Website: walmart
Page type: receipt
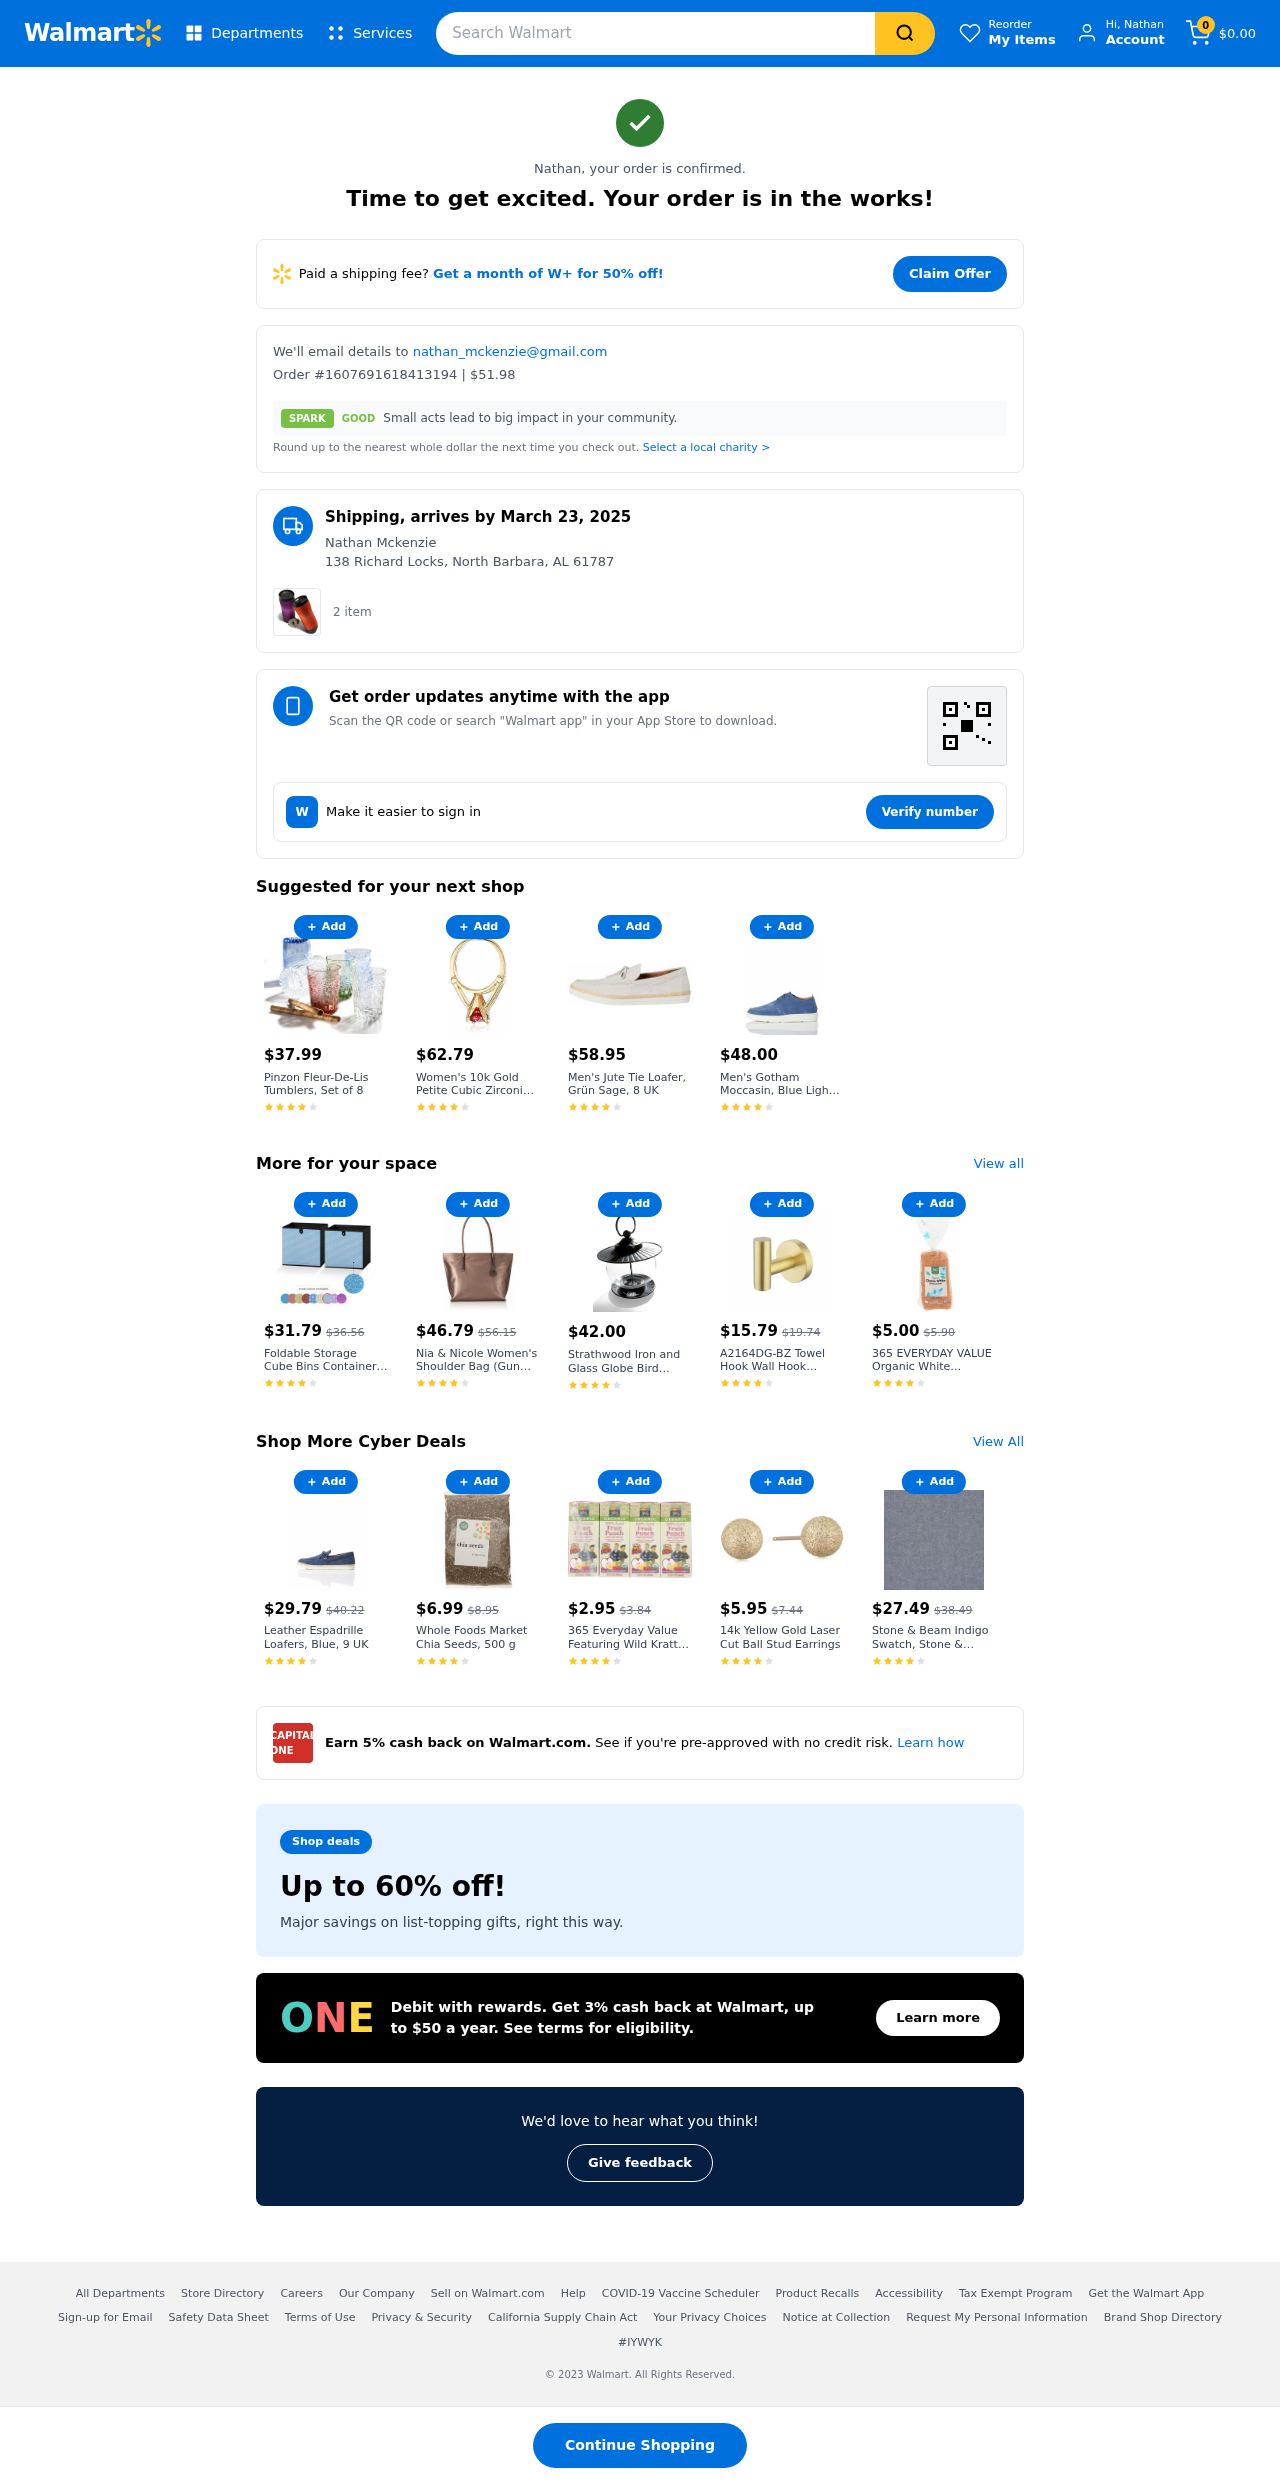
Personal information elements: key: PII_EMAIL
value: nathan_mckenzie@gmail.com
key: PII_FIRSTNAME
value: Nathan
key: PII_FULLNAME
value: Nathan Mckenzie
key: PII_ADDRESS
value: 138 Richard Locks, North Barbara, AL 61787
Product elements: key: PRODUCT10_NAME
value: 365 EVERYDAY VALUE Organic White Sandwich Bread, 20 OZ (Frozen)
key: PRODUCT10_PRICE
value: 5
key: PRODUCT11_NAME
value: Wickedly Prime Peanut Butter-Filled Pretzels, 44 oz
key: PRODUCT11_PRICE
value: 16
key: PRODUCT12_NAME
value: Leather Espadrille Loafers, Blue, 9 UK
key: PRODUCT12_PRICE
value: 29.79
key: PRODUCT13_NAME
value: Whole Foods Market Chia Seeds, 500 g
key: PRODUCT13_PRICE
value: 6.99
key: PRODUCT14_NAME
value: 365 Everyday Value Featuring Wild Kratts, Organic 100% Juice from Concentrate, Fruit Punch(8 - 6.75
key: PRODUCT14_PRICE
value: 2.95
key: PRODUCT15_NAME
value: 14k Yellow Gold Laser Cut Ball Stud Earrings
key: PRODUCT15_PRICE
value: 5.95
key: PRODUCT16_NAME
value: Stone & Beam Indigo Swatch, Stone & Beam
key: PRODUCT16_PRICE
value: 27.49
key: PRODUCT17_NAME
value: Flavia Women's Handbag (Navy)
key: PRODUCT17_PRICE
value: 22.49
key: PRODUCT1_QUANTITY
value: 2
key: PRODUCT2_NAME
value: Pinzon Fleur-De-Lis Tumblers, Set of 8
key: PRODUCT2_PRICE
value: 37.99
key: PRODUCT3_NAME
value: Women's 10k Gold Petite Cubic Zirconia Birthstone Ring Charm
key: PRODUCT3_PRICE
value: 62.79
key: PRODUCT4_NAME
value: Men's Jute Tie Loafer, Grün Sage, 8 UK
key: PRODUCT4_PRICE
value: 58.95
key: PRODUCT5_NAME
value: Men's Gotham Moccasin, Blue Light Blue, 8 US
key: PRODUCT5_PRICE
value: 48
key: PRODUCT6_NAME
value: Foldable Storage Cube Bins Container Drawer Organizer,10.5(W) x 10.5(D) x 11(H) inches (Glitter Blue
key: PRODUCT6_PRICE
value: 31.79
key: PRODUCT7_NAME
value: Nia & Nicole Women's Shoulder Bag (Gun Metal)
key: PRODUCT7_PRICE
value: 46.79
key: PRODUCT8_NAME
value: Strathwood Iron and Glass Globe Bird Feeder with Gray Patina Finish
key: PRODUCT8_PRICE
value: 42
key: PRODUCT9_NAME
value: A2164DG-BZ Towel Hook Wall Hook Stainless Steel SUS304 Stainless Steel Towel Rail Bathroom Hook Ward
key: PRODUCT9_PRICE
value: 15.79
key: PRODUCT6_ORIGINAL_PRICE
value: $36.56
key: PRODUCT7_ORIGINAL_PRICE
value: $56.15
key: PRODUCT9_ORIGINAL_PRICE
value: $19.74
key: PRODUCT10_ORIGINAL_PRICE
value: $5.90
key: PRODUCT11_ORIGINAL_PRICE
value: $19.52
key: PRODUCT12_ORIGINAL_PRICE
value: $40.22
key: PRODUCT13_ORIGINAL_PRICE
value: $8.95
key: PRODUCT14_ORIGINAL_PRICE
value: $3.84
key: PRODUCT15_ORIGINAL_PRICE
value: $7.44
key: PRODUCT16_ORIGINAL_PRICE
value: $38.49
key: PRODUCT17_ORIGINAL_PRICE
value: $29.69
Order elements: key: ORDER_NUM_ITEMS
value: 0
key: ORDER_TOTAL
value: $0.00
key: ORDER_ID
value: #1607691618413194
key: ORDER_TOTAL
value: $51.98
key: ORDER_DELIVERY_DATE
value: March 23, 2025
Search elements: key: HEADER_SEARCH
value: Search Walmart